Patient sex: M
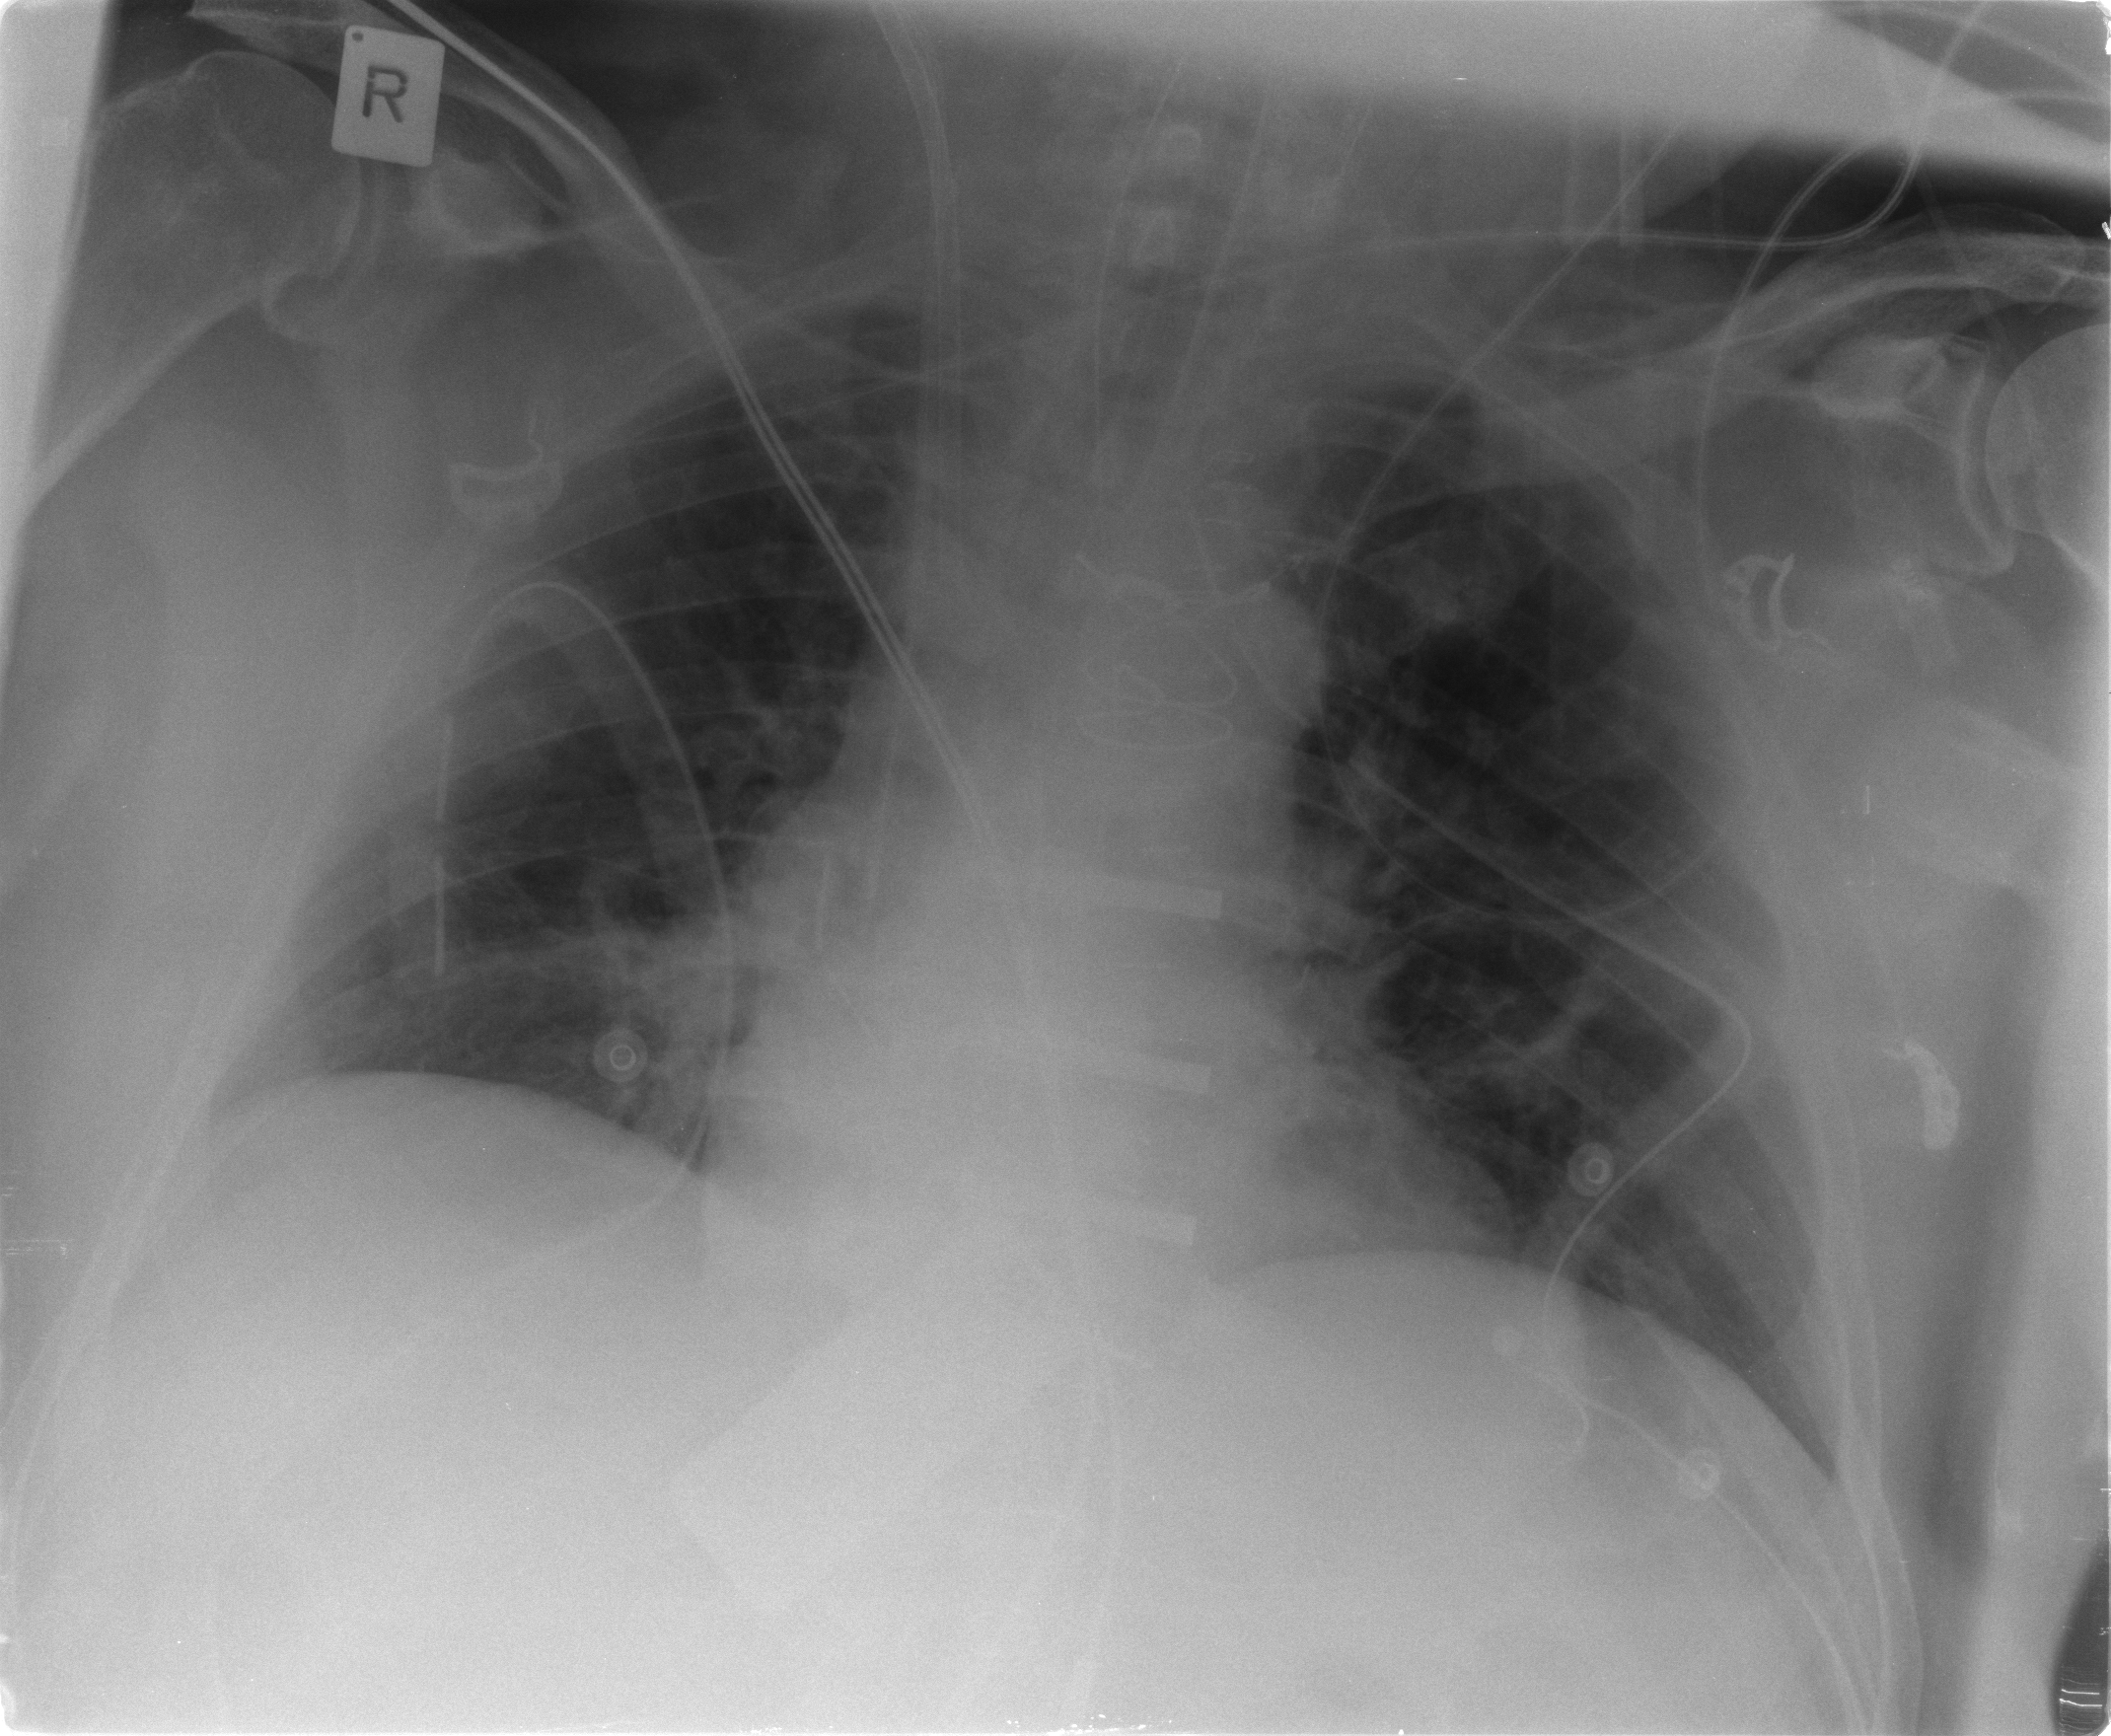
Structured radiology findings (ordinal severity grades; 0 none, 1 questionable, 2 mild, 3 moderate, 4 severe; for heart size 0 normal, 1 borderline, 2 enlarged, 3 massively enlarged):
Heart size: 0
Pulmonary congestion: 2
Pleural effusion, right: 0
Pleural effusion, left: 0
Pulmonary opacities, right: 0
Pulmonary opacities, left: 0
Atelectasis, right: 2
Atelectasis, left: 2